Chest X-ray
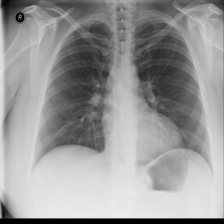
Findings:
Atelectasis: negative
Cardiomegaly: negative
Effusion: negative
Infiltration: negative
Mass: negative
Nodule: negative
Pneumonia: negative
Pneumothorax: negative
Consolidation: negative
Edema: negative
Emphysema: negative
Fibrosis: negative
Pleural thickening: negative
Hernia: negative